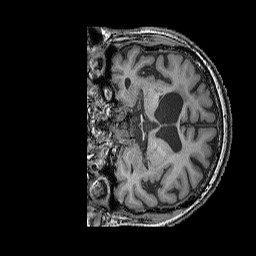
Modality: T1w
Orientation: coronal
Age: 70
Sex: male
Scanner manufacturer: siemens
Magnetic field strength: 3 T
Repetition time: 2.25 s
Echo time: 0.00411 s